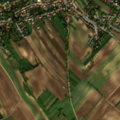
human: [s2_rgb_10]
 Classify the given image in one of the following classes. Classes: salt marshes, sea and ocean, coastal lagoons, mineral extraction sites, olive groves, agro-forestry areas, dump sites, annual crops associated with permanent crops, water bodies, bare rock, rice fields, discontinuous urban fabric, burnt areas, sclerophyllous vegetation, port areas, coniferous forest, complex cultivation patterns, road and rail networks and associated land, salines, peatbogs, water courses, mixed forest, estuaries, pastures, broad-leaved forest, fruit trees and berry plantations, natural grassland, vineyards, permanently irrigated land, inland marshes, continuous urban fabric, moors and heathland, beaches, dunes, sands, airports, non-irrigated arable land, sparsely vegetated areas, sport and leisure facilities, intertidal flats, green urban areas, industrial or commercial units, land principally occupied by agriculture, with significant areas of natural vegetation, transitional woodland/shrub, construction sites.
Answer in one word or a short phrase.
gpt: discontinuous urban fabric, non-irrigated arable land, complex cultivation patterns, land principally occupied by agriculture, with significant areas of natural vegetation